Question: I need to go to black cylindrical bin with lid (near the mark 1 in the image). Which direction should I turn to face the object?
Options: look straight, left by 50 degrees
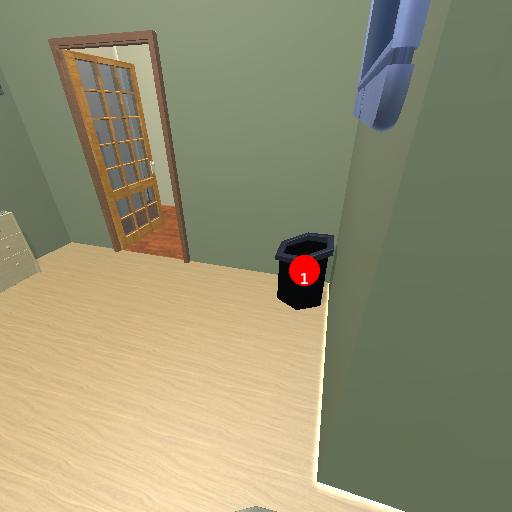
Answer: look straight